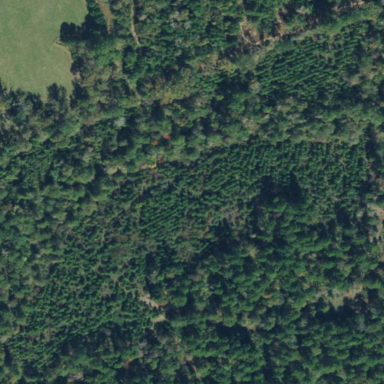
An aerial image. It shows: Evergreen forest with needle-leaved trees.